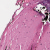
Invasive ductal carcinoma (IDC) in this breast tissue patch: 0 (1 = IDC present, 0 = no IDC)